Question: I'm useing Joomla 1.5. I have the script for create image with text over It, but It doesn't work for me:
'''
<?php
// Set the content-type
header('Content-Type: image/png');
// Create the image
$im = imagecreatetruecolor(400, 30);
// Create some colors
$white = imagecolorallocate($im, 255, 255, 255);
$grey = imagecolorallocate($im, 128, 128, 128);
$black = imagecolorallocate($im, 0, 0, 0);
imagefilledrectangle($im, 0, 0, 399, 29, $white);
// The text to draw
$text = 'Testing...';
// Replace path by your own font path
$font = "ARIAL.TFF";
// Add some shadow to the text
imagettftext($im, 20, 0, 11, 21, $grey, $font, $text);
// Add the text
imagettftext($im, 20, 0, 10, 20, $black, $font, $text);
// Using imagepng() results in clearer text compared with imagejpeg()
imagepng($im);
imagedestroy($im);
?>
'''
I don't understand why this doesn't work. I found many examples in google, I used It, but always the same.
This error in english means: 'Image "http://juokoera.lt/a.php" can't be shown, because It have problems (errors)'.
I found in google, that can be fault by my hosting, I changed It, but the same problem. Help me, please if you can. Thank you very much.
I got the same error when, code looks like:
'''
dasfasdf
dfas
<?php
header('Content-Type: image/png');
$im = imagecreatetruecolor(400, 30);
$white = imagecolorallocate($im, 255, 255, 255);
$grey = imagecolorallocate($im, 128, 128, 128);
$black = imagecolorallocate($im, 0, 0, 0);
imagefilledrectangle($im, 0, 0, 399, 29, $white);
$text = 'Testing...';
$font = "ARIAL.TTF";
imagettftext($im, 20, 0, 10, 20, $black, $font, $text);
imagepng($im);
imagedestroy($im); ?>
'''
How can I use additional text in the same php?
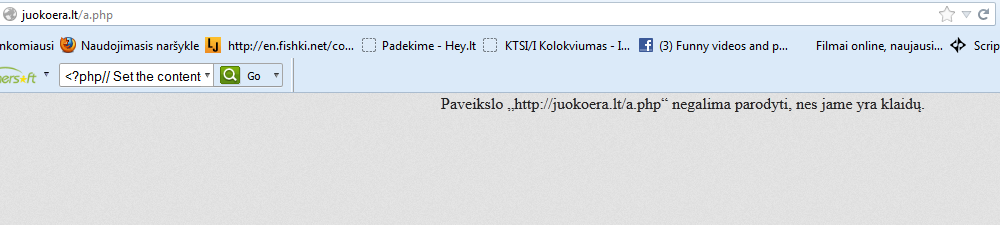
Answer: I think your problem is here:
'''
$font = "ARIAL.TFF";
'''
in fact, on your server a file named "ARIAL.TFF" doesn't exist, the font extension you are looking for is TTF, not TFF, and in fact "ARIAL.TTF" on your server exists and i just downloaded it, correct that line to:
'''
$font = "ARIAL.TTF";
'''
After that, you should be able to write text on your image
Hope this helps
After question update, i noticed that an header is sent after printing out some text.
Nothing has to be printed out before the 'header()' function, in order for headers to be correctly sent.
In the <URL> it is the first thing that is explained:
'Remember that header() must be called before any actual output is sent, either by normal HTML tags, blank lines in a file, or from PHP. It is a very common error to read code with include, or require, functions, or another file access function, and have spaces or empty lines that are output before header() is called. The same problem exists when using a single PHP/HTML file.'